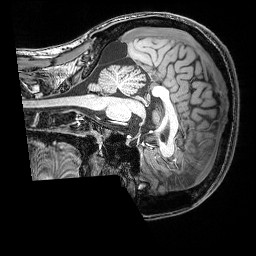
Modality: T1w
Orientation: sagittal
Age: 27
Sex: male
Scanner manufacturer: siemens
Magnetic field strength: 3 T
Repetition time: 2.53 s
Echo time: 0.00388 s